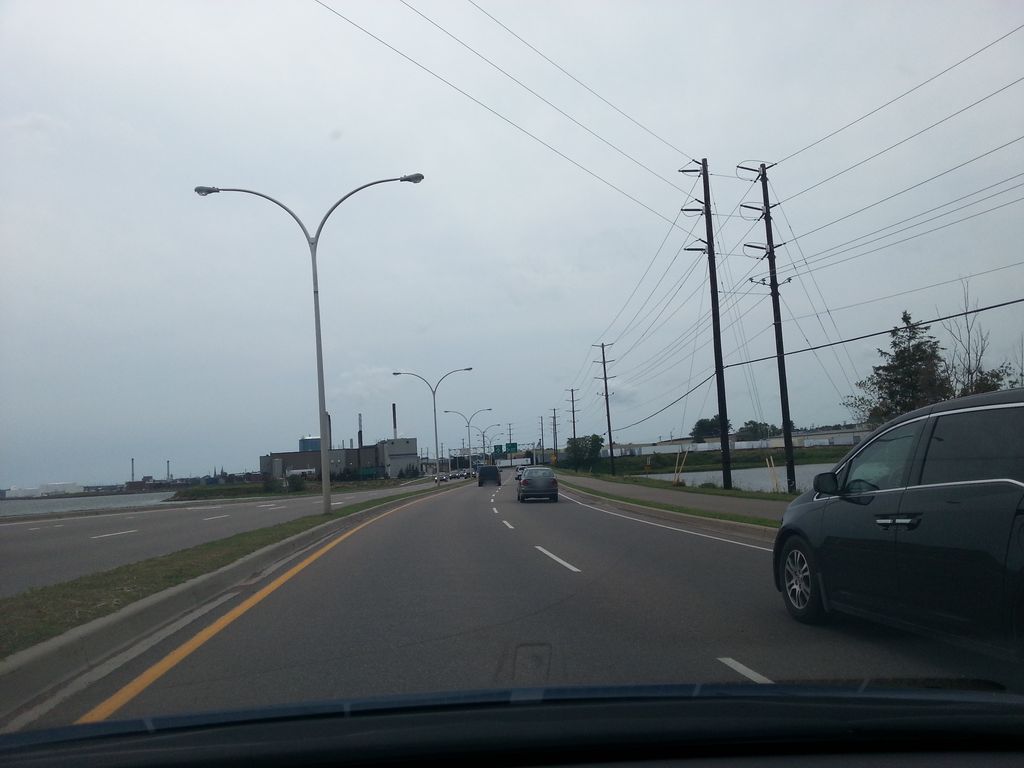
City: charlottetown